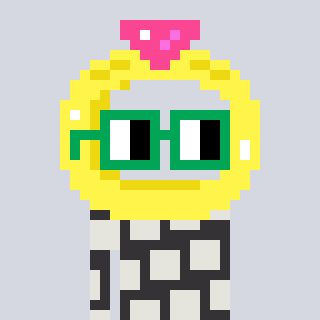
a pixel art character with square green glasses, a ring-shaped head and a grayscale-colored body on a cool background